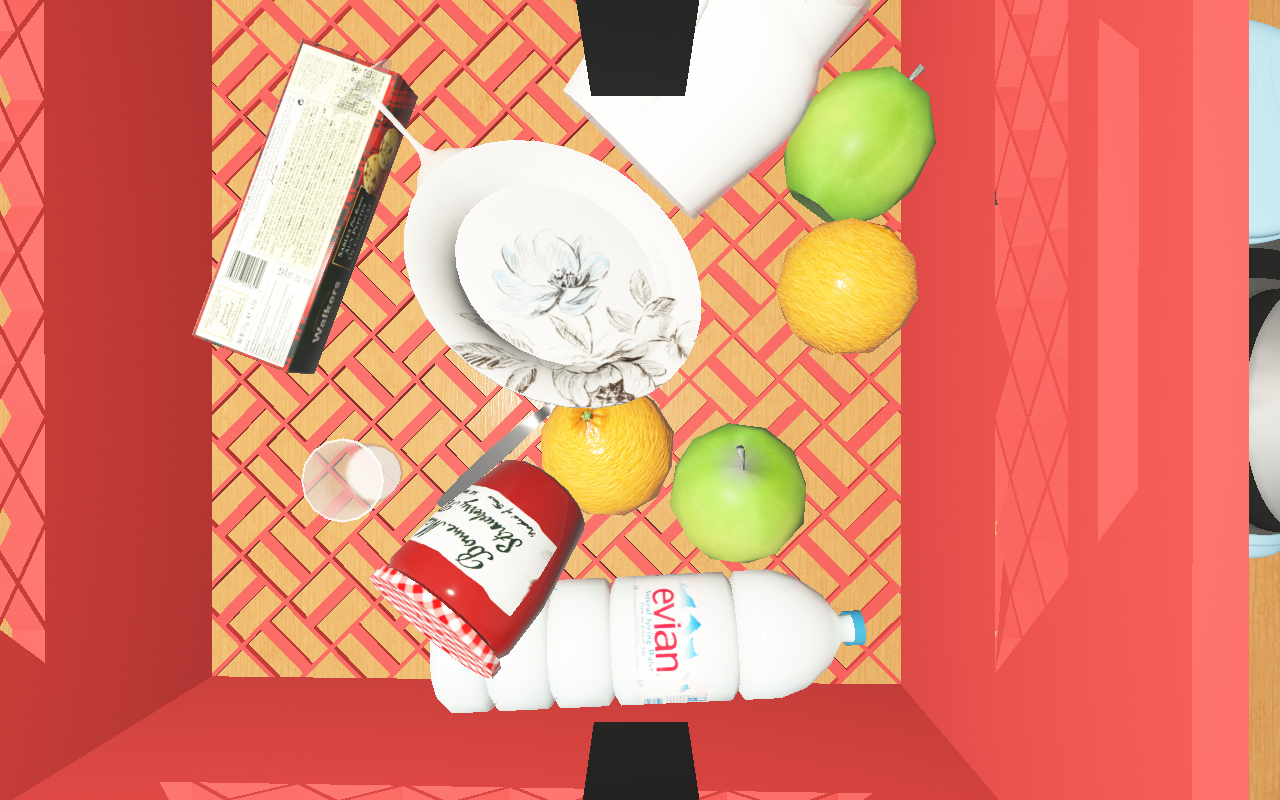
Objects in the scene:
apple
apple
orange
plate
wineglass
jam jar
cereal box
biscuit box